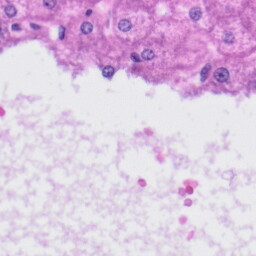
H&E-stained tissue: Liver